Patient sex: F
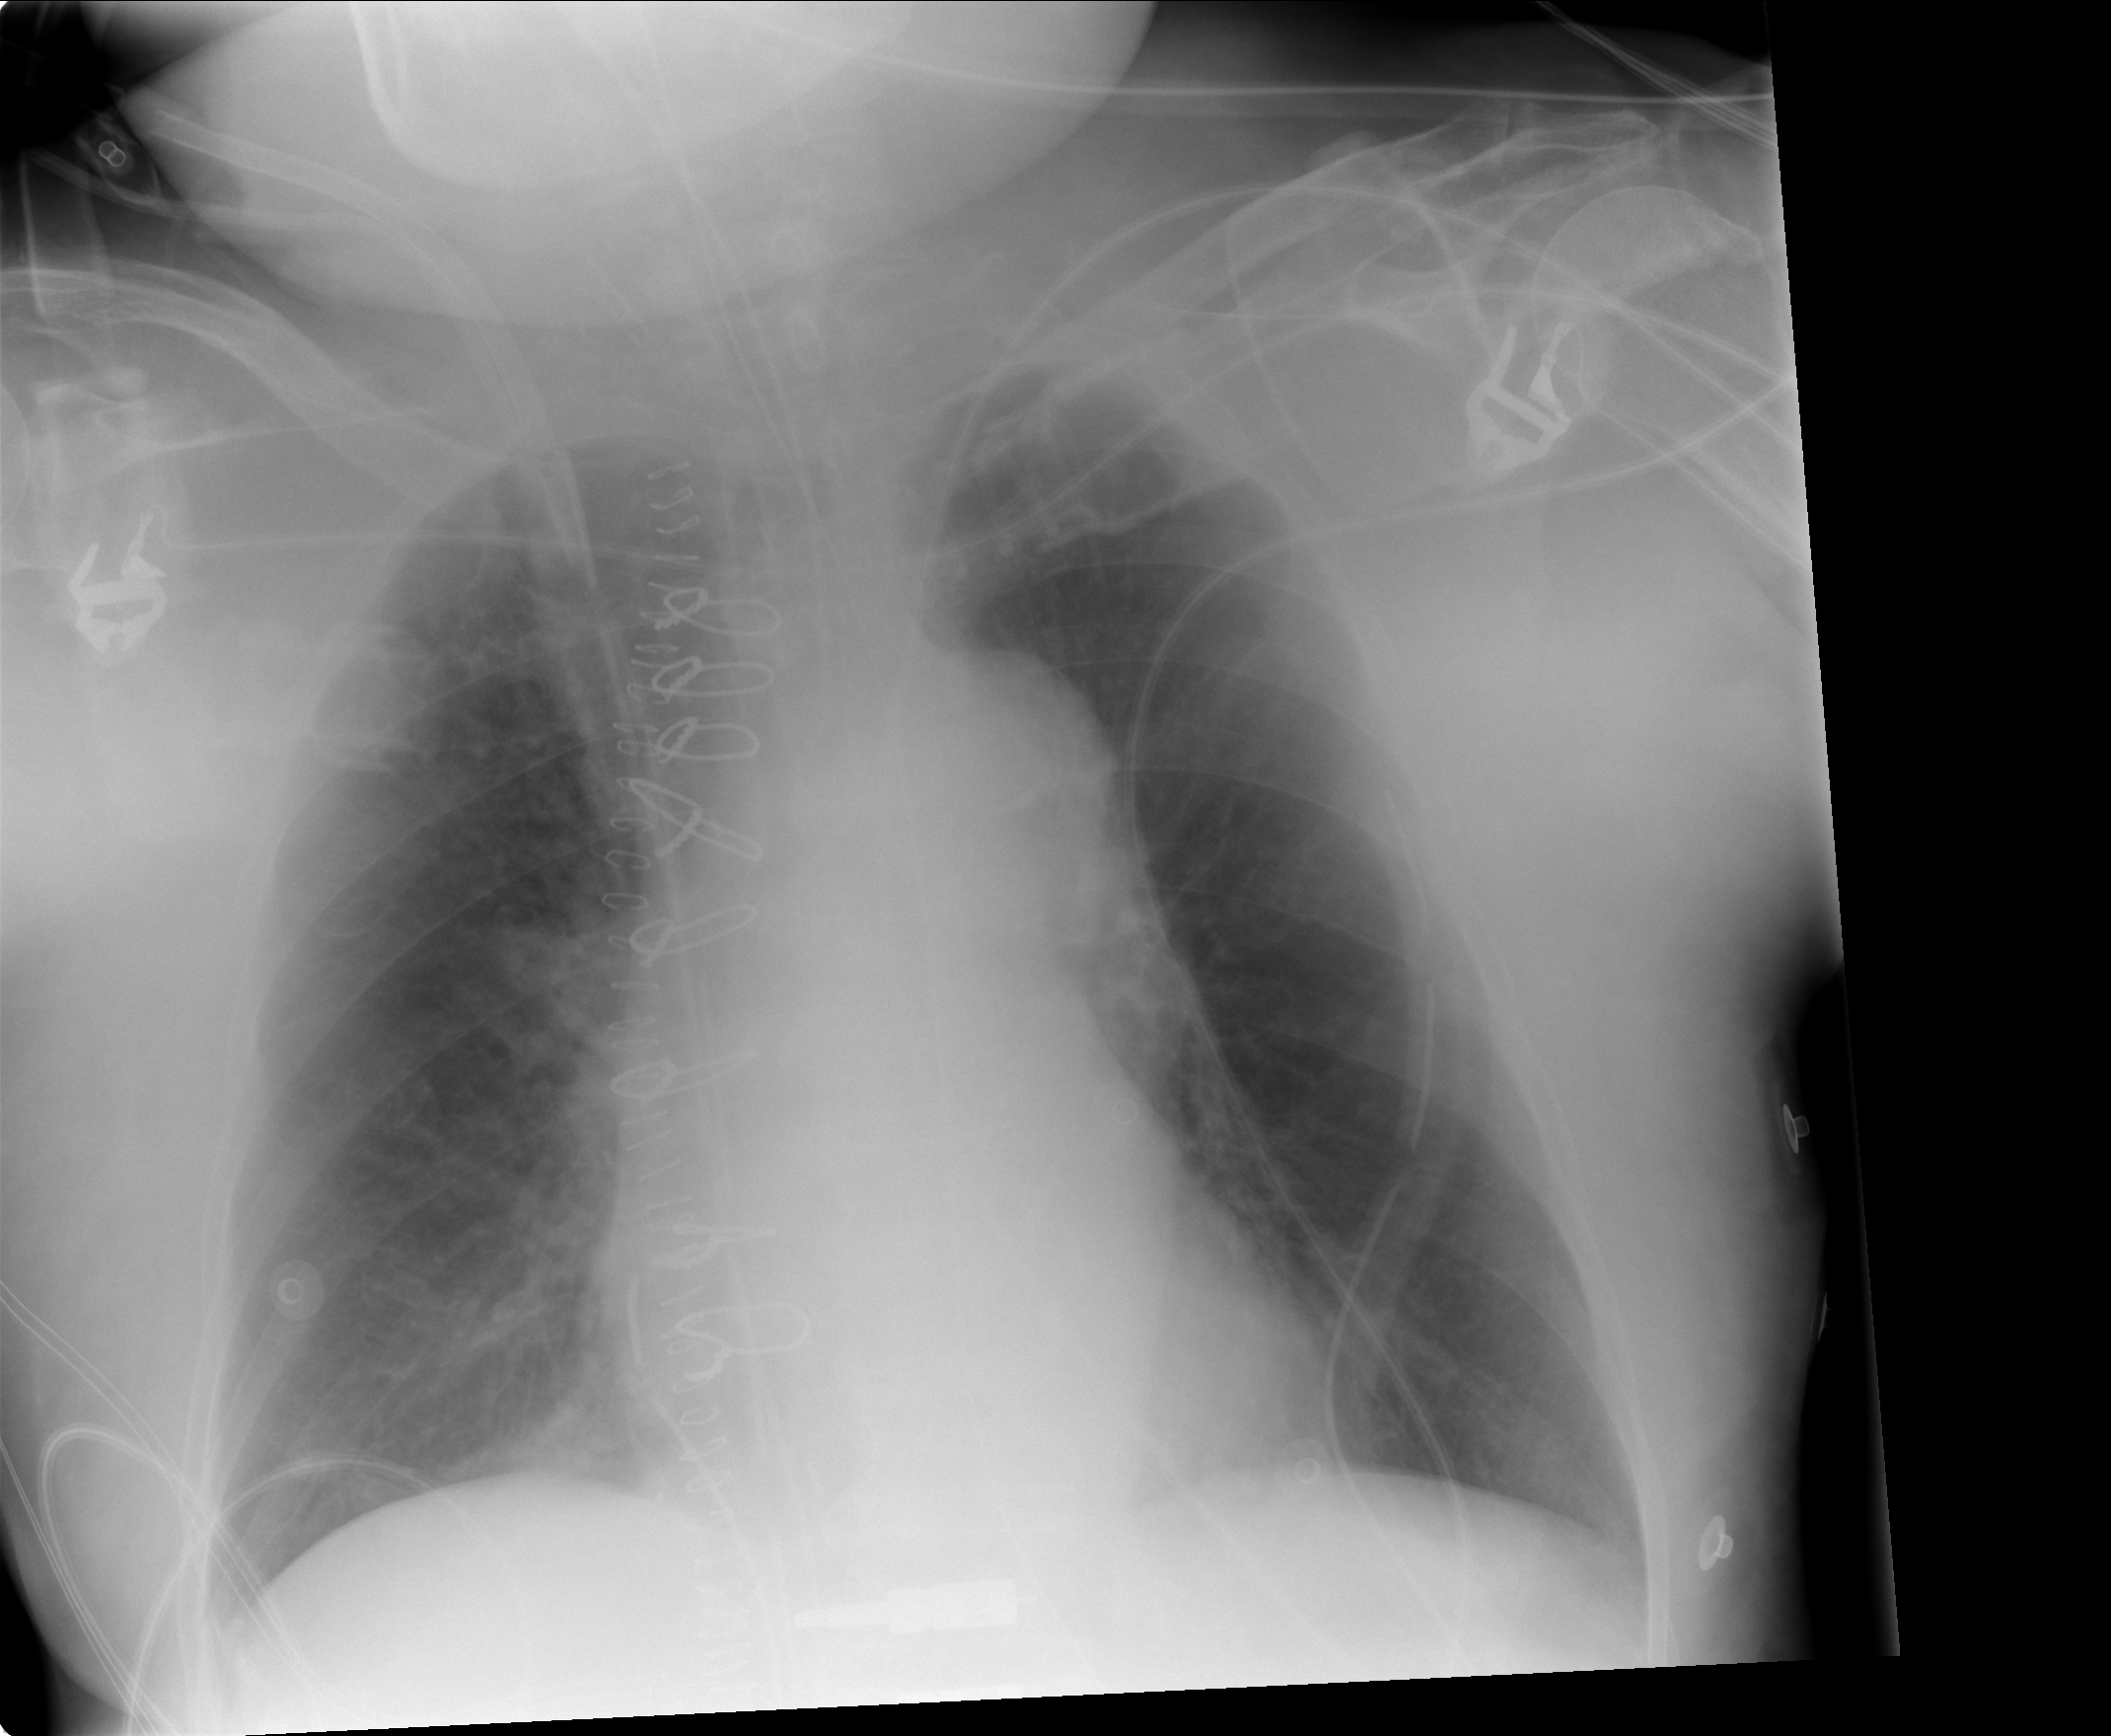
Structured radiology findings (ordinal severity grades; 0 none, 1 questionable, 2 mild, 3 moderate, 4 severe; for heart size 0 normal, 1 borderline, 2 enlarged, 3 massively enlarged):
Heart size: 0
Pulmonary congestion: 1
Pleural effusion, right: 0
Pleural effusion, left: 0
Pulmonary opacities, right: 0
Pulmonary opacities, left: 0
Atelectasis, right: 1
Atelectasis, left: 0